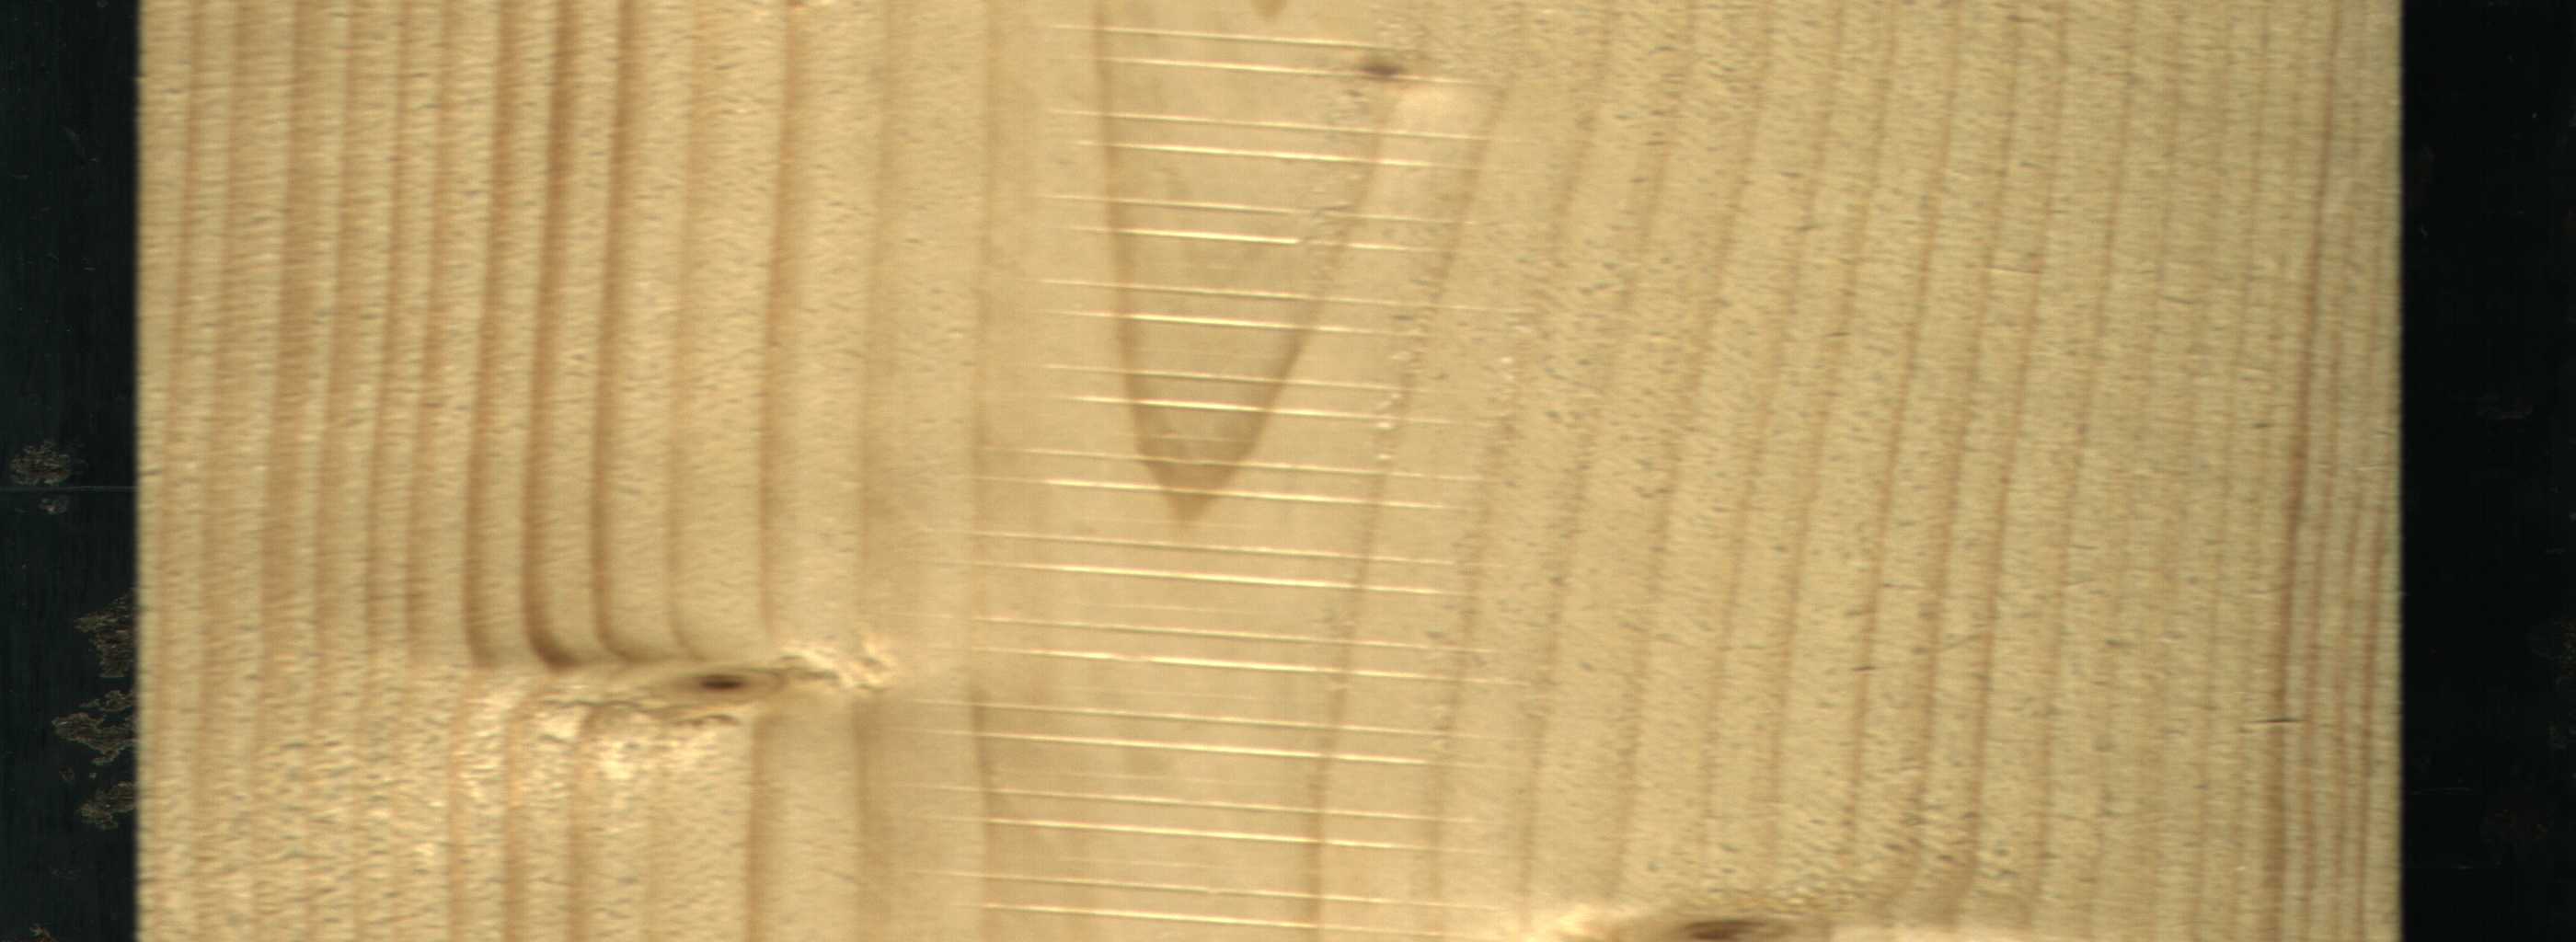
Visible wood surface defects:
Live_Knot
Live_Knot